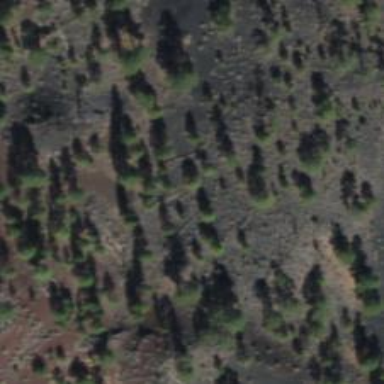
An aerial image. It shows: Woodland with evergreen needle-leaved trees.